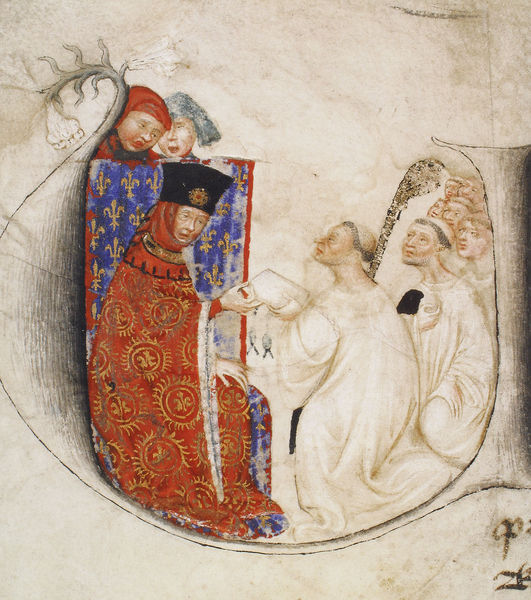
Titel: Die Initiale U. (Die Mönche der Abtei St. Barthelemy)
Institution: Paris, Archiv nationale
Schlagwörter: baum, blau, mann, umhang, weiß, frauen, menschen, sitzen, blume, frankreich, hut, männer, nase, schwarz, szene, blüte, rot, ornament, alt, kappe, mütze, wand, falten, ast, gewand, gold, haare, kutte, mantel, sitzend, blatt, krone, engel, farbig, schrift, stab, bischof, papst, thron, detail, buch, gemalt, druck, sterne, seite, buchstabe, knien, kreise, lilie, wappen, fisch, pfarrer, mittelalter, mönch, geistliche, mönche, opfer, siegel, lilien, anbetung, gabe, miniatur, handschrift, fische, kniefall, tonsur, buchmalerei, gaben, inkunabel, sünder, nönch, kapital, u, intiale, pectus, mittelöater